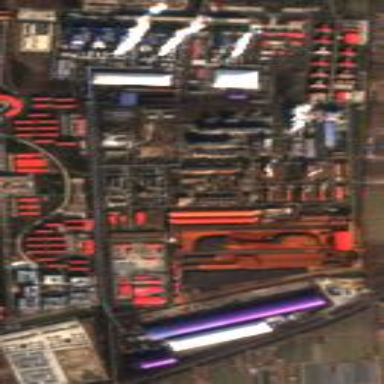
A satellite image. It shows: Industrial area.